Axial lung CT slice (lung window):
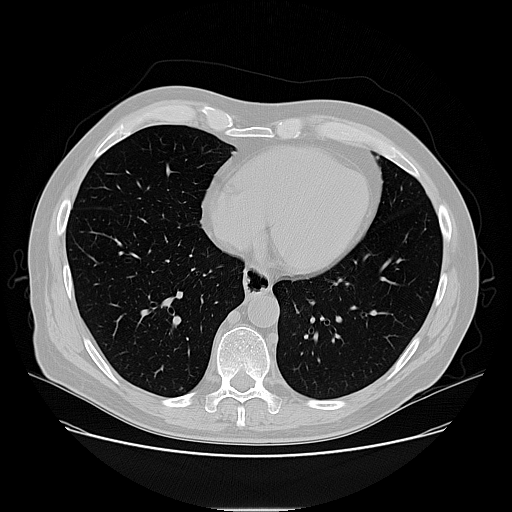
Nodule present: no